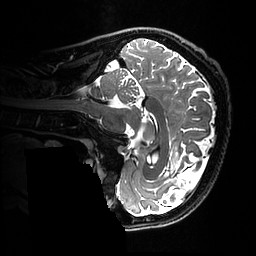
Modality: T2w
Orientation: sagittal
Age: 32
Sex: male
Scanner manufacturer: ge
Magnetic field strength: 3 T
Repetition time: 3.202 s
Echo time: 0.06636 s